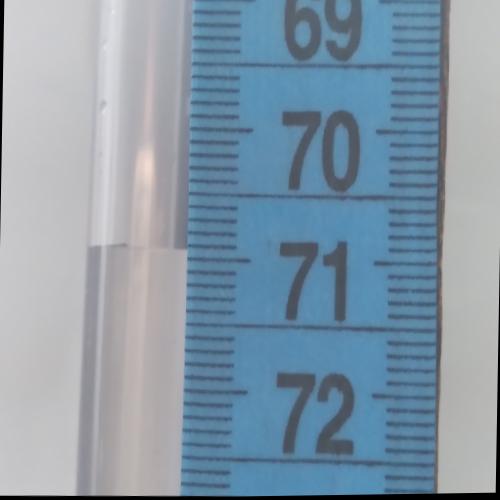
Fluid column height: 70.9 cm